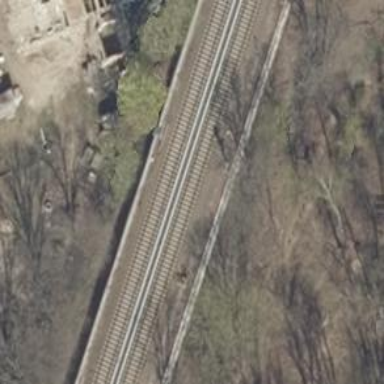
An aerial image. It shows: Railway signal.